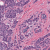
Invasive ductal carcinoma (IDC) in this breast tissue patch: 1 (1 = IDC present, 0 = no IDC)